Question: I have read all the other questions regarding differences between EGit and Git when it comes to unstaged and dirty files but none of the proposed/accepted solutions worked for me.
I am running Windows 7 and Cygwin. I have an Eclipse workspace in location "C:/Workspace". When in Cygwin, in "/cygdrive/c/Workspace":
'''
$ git status
# On branch master
# Untracked files:
# (use "git add <file>..." to include in what will be committed)
#
# Temp/bin
nothing added to commit but untracked files present (use "git add" to track)
'''
as but in Eclipse (Egit), each and every single file is seens as "unstaged":

which is . I tried various solutions, including setting "core.filemode=false". All the files are in the workspace in "C:/Workspace/" and there are no links of any kind. What I am missing?
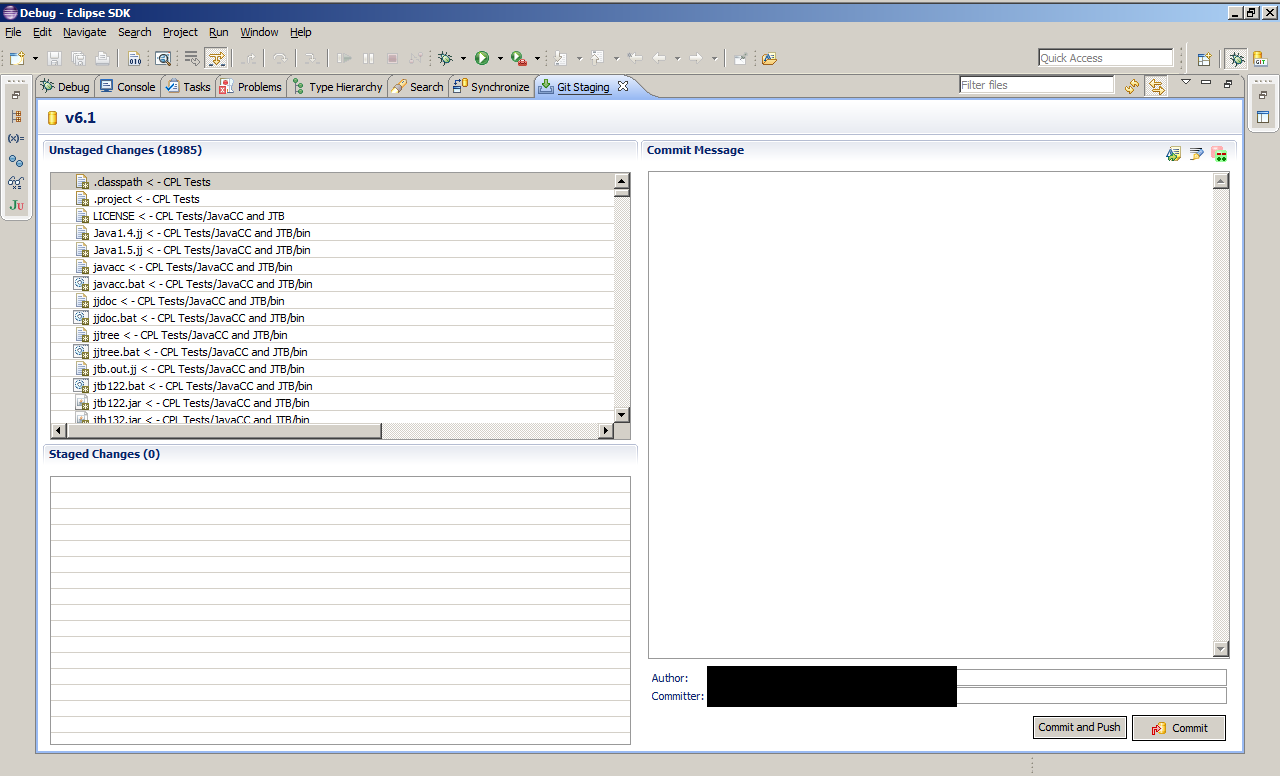
Answer: The solution suggested by @robinst solves the problem. To avoid such discrepencies between EGit and Git because of the way that Windows and Cygwin deal with CR and LF, the solution is to set the property:
'''
core.autocrlf=false
'''